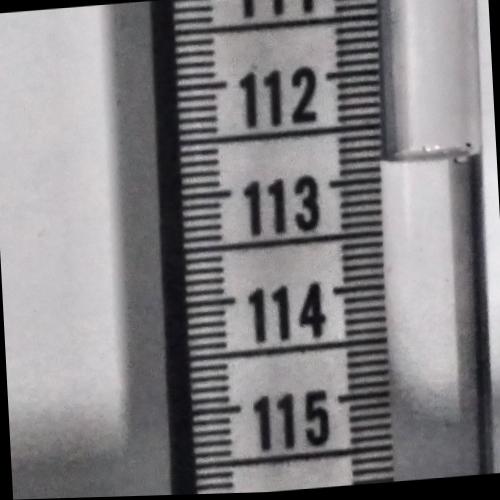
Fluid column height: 112.8 cm